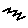
Label: zigzag